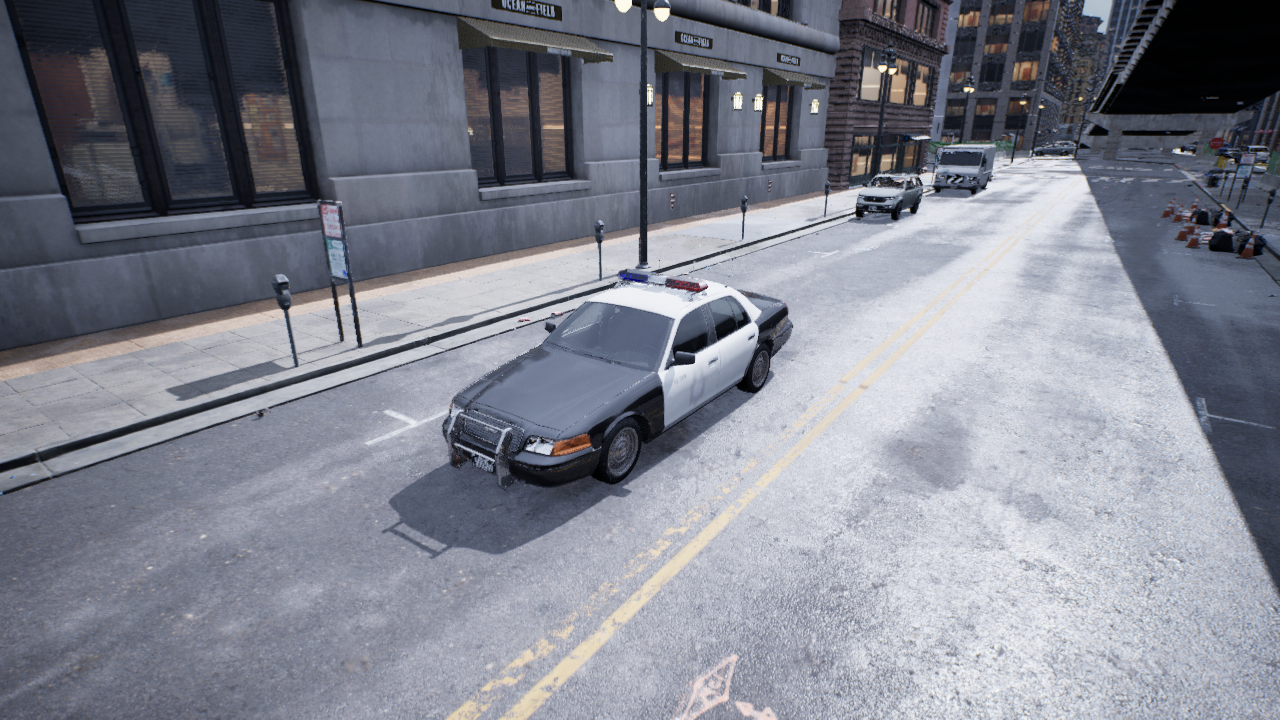
Venue: downtown
Lighting: overcast
Vehicle rig: sedan